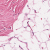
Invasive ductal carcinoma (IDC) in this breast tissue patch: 0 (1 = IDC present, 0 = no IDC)